Question: In MS Edge (windows 10 build 10162), window.open call only works correctly the first time, but subsequent window.open calls only shows a blue screen with the e logo.
'''
<body onclick="myOpen();">
<p>Click this page and window.open() is called.</p>
<script>
function myOpen() {
window.open("http://jsfiddle.net/sbhat/f74wt293/", null, "height=200, width=400, status=yes, toolbar=no, menubar=no, location=no");
}
</script>
</body>
'''
See demo here: <URL>
Click on the page, close the pop up window, and click on it again. There's a blue screen.

I filed another issue with window.open described in detail <URL>, which appeared fixed at first, now I've run into this issue.
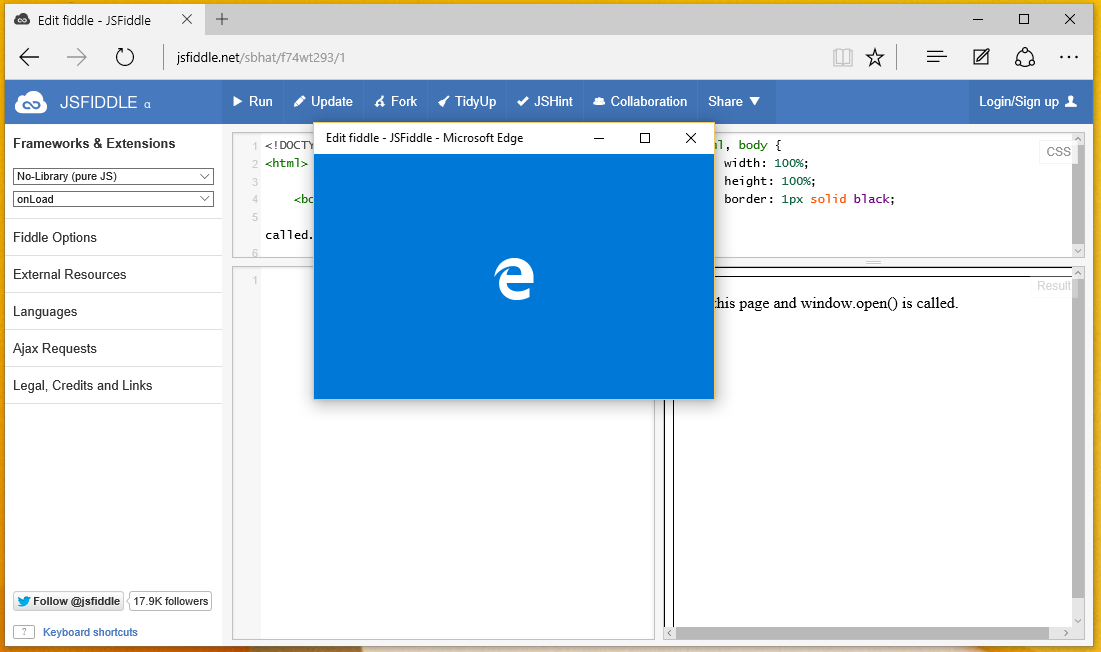
Answer: No longer an issue, this is fixed in windows 10 preview build 10240